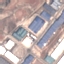
Land use / land cover class: Industrial